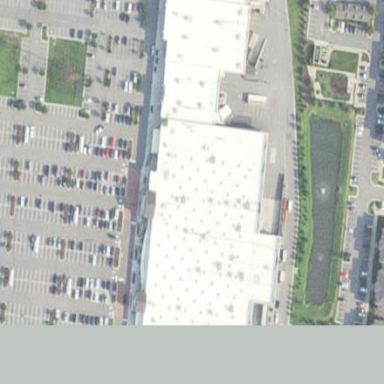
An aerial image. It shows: Supermarket building.